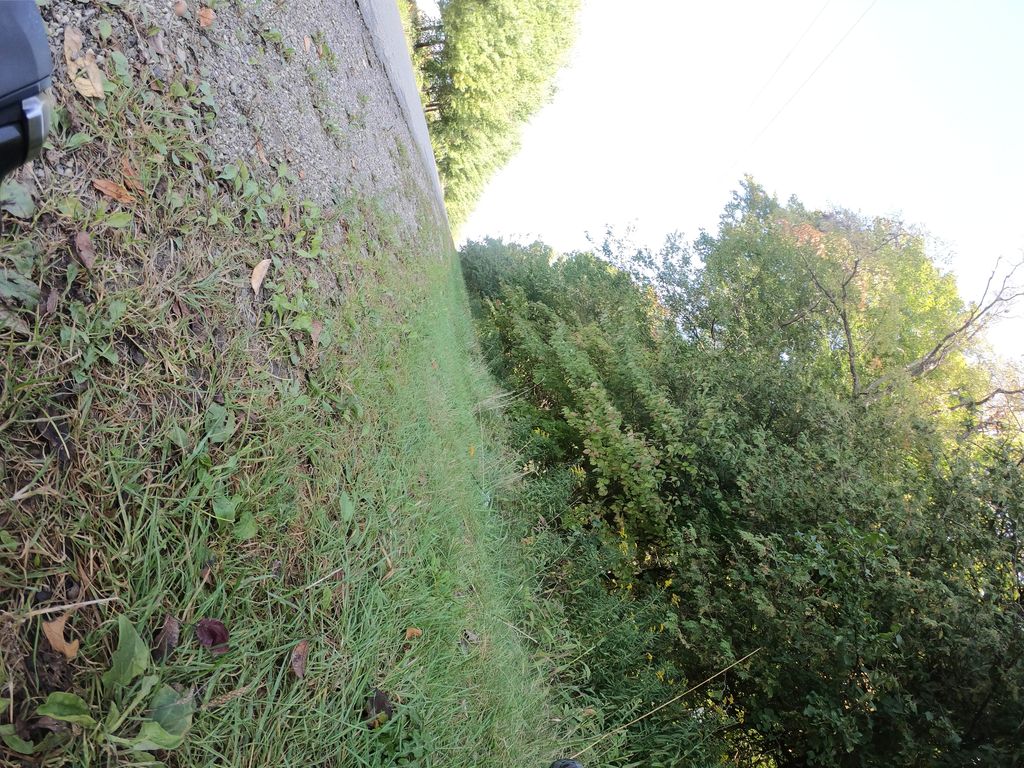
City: kitchener-waterloo